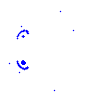
Particle: electron